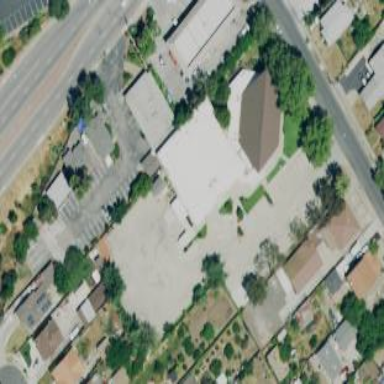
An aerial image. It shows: Building serving as place of worship.